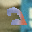
Label: 2